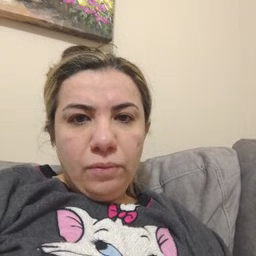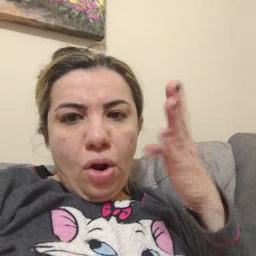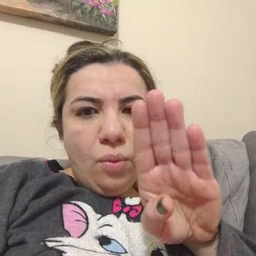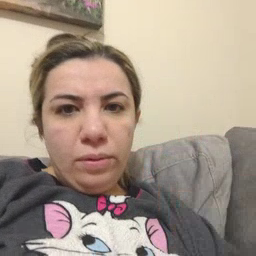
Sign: close